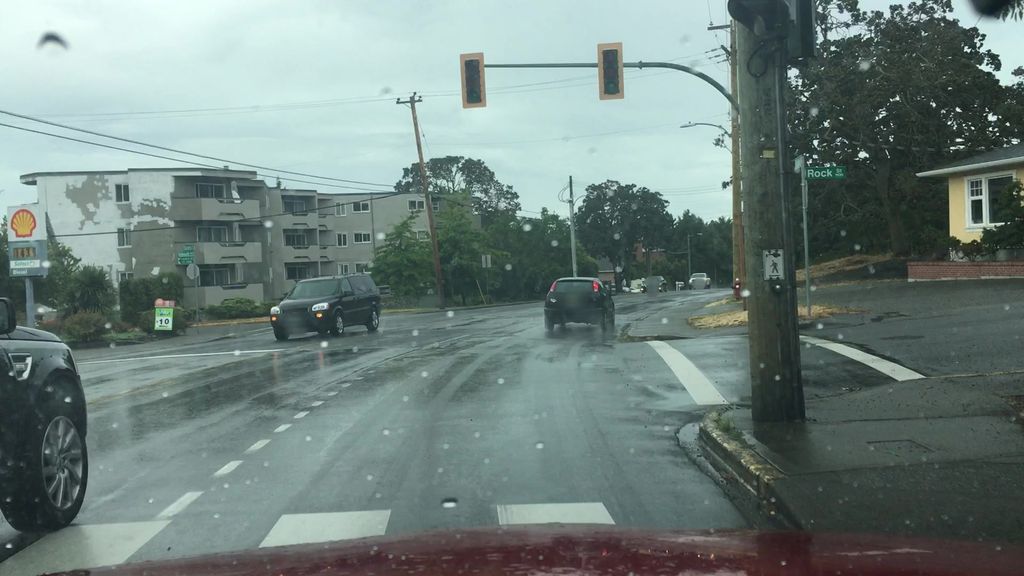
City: victoria